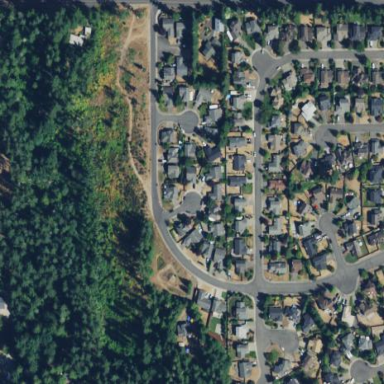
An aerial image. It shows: Residential neighbourhood.